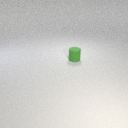
small green rubber cylinder